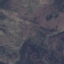
Land use / land cover class: HerbaceousVegetation